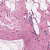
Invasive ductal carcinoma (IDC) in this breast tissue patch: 0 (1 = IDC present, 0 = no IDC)